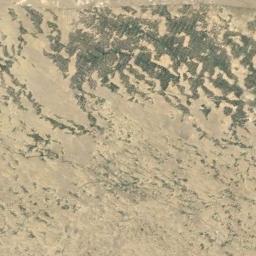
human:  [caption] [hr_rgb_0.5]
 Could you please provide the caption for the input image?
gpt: This is a yellow desert with fish scale texture .

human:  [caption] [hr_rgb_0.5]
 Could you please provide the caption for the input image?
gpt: The white desert is full of sparse plants .

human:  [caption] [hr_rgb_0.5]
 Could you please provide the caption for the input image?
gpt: There are many lines in the desert .

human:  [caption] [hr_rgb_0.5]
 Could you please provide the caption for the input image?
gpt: The desert has yellow sand and many black small hills .

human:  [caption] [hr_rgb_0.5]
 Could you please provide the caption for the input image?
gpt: A yellow desert with many green land .